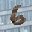
Label: 6